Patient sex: M
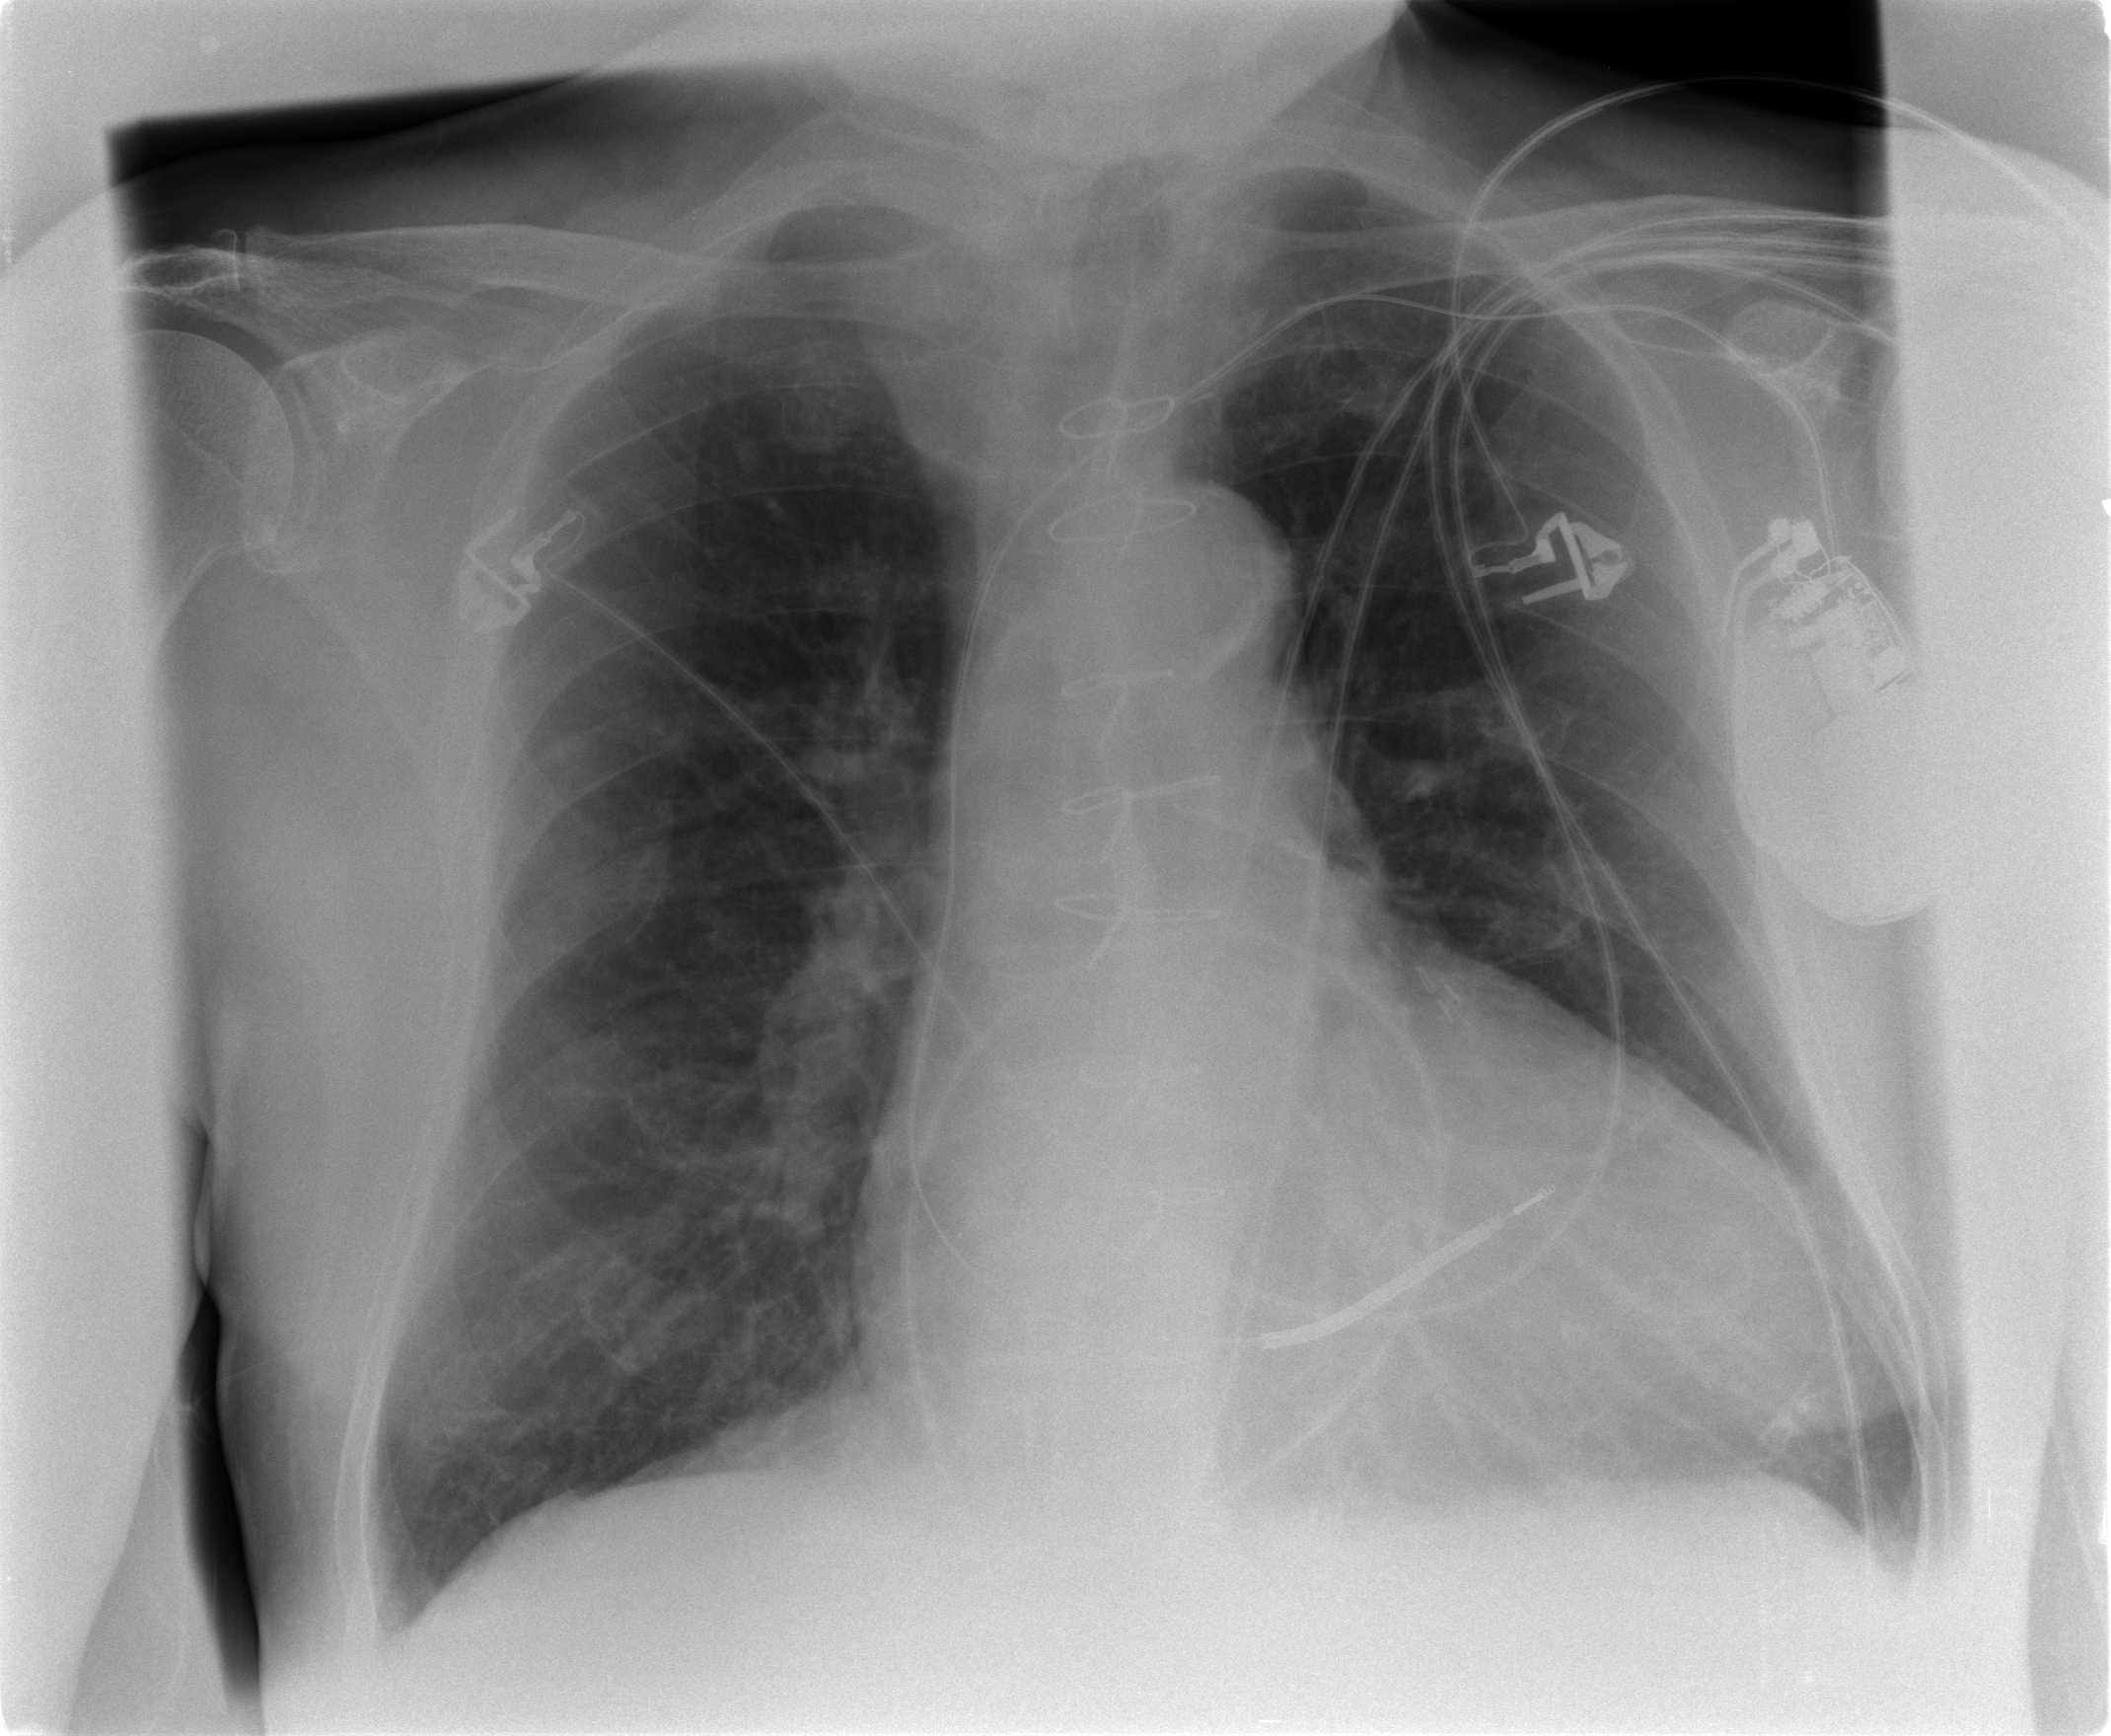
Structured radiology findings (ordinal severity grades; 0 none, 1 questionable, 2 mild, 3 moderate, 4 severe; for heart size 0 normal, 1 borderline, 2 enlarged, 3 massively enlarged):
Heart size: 2
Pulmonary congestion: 0
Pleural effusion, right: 0
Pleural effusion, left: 2
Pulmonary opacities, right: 0
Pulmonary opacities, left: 0
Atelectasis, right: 0
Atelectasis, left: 0